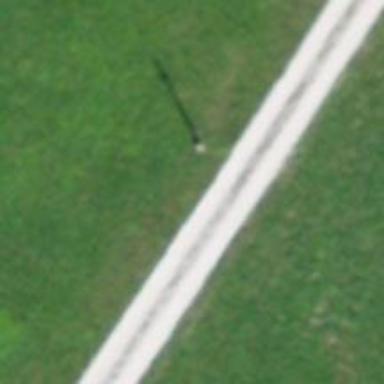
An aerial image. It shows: Power pole.